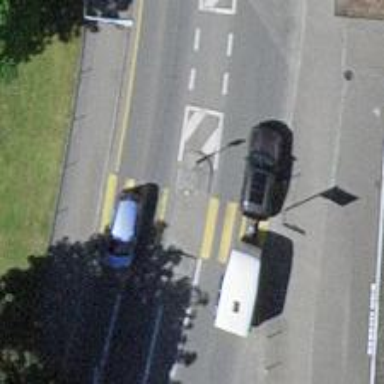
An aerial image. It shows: Zebra crossing on the road.